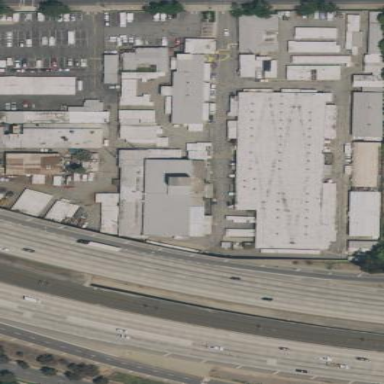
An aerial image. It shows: Warehouse building used for warehousing.